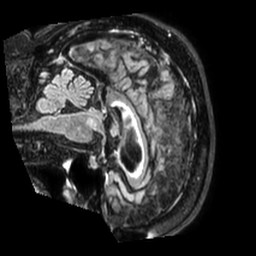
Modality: FLAIR
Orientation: sagittal
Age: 86
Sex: female
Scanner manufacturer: philips
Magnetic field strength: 3 T
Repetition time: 4.8 s
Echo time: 0.34 s